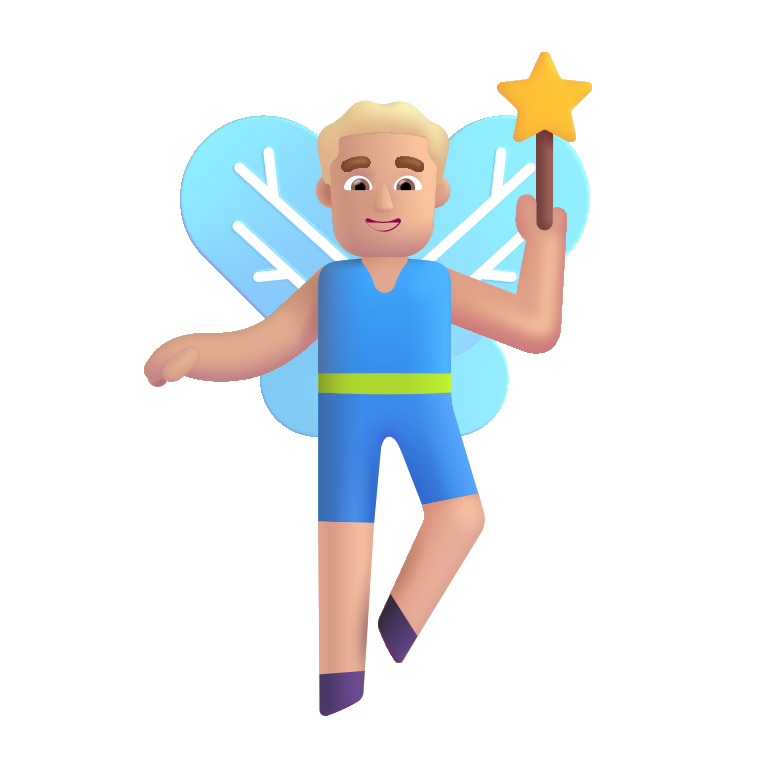
man fairy color  light